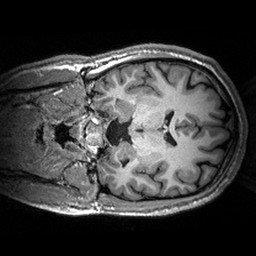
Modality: T1w
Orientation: coronal
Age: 25
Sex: male
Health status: healthy
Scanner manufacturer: siemens
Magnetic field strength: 3 T
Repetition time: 2.53 s
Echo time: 0.00288 s